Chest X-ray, PA view. Patient: 25 years old, sex F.
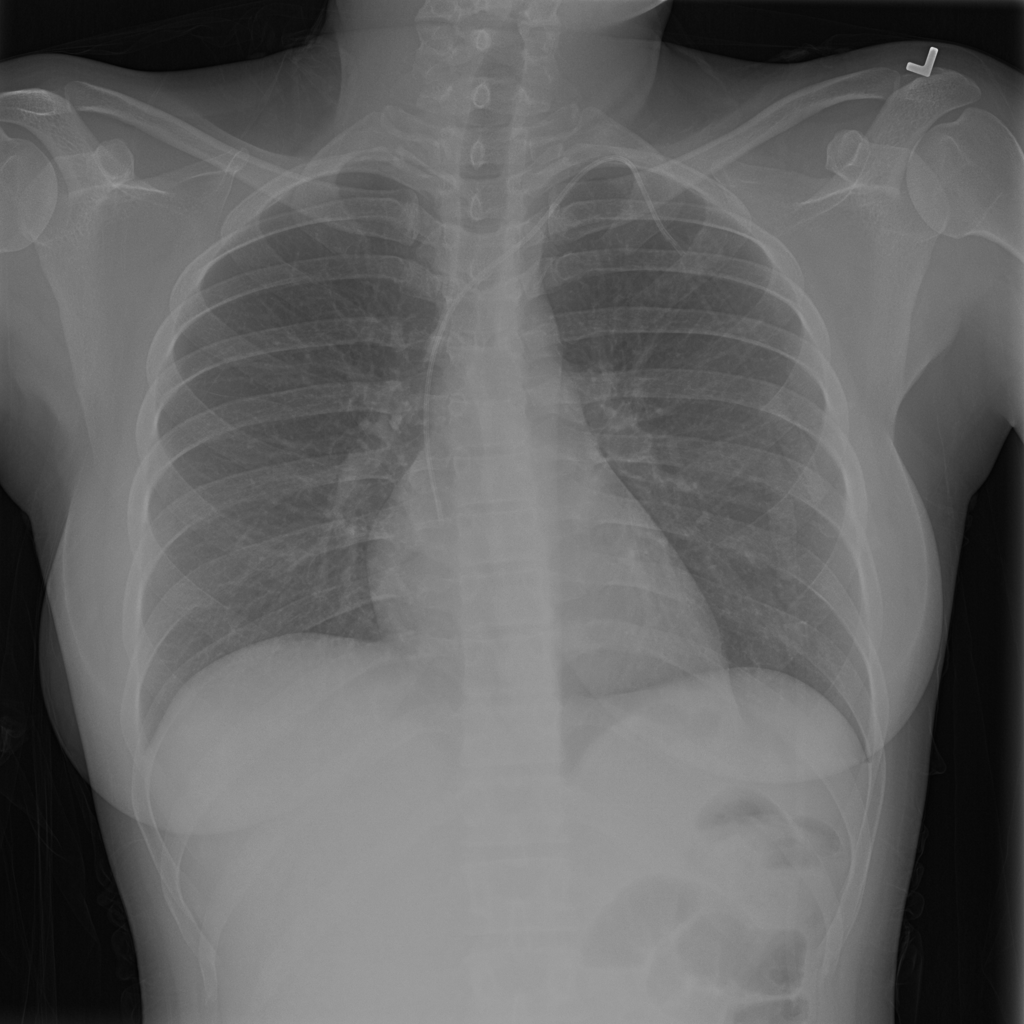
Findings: No Finding